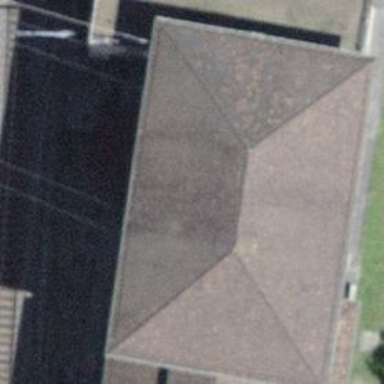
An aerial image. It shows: Building with endpoint.